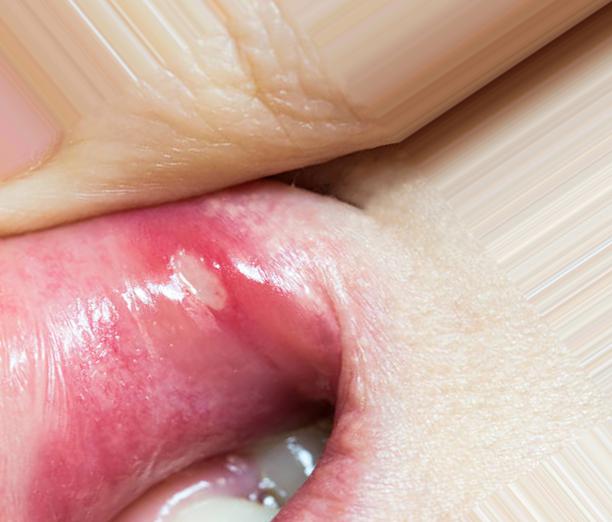
Condition: Mouth Ulcer